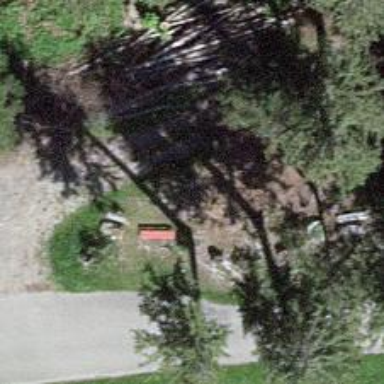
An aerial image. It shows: Picnic table located in leisure land area.